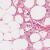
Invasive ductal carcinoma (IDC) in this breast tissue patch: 0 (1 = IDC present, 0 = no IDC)